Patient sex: M
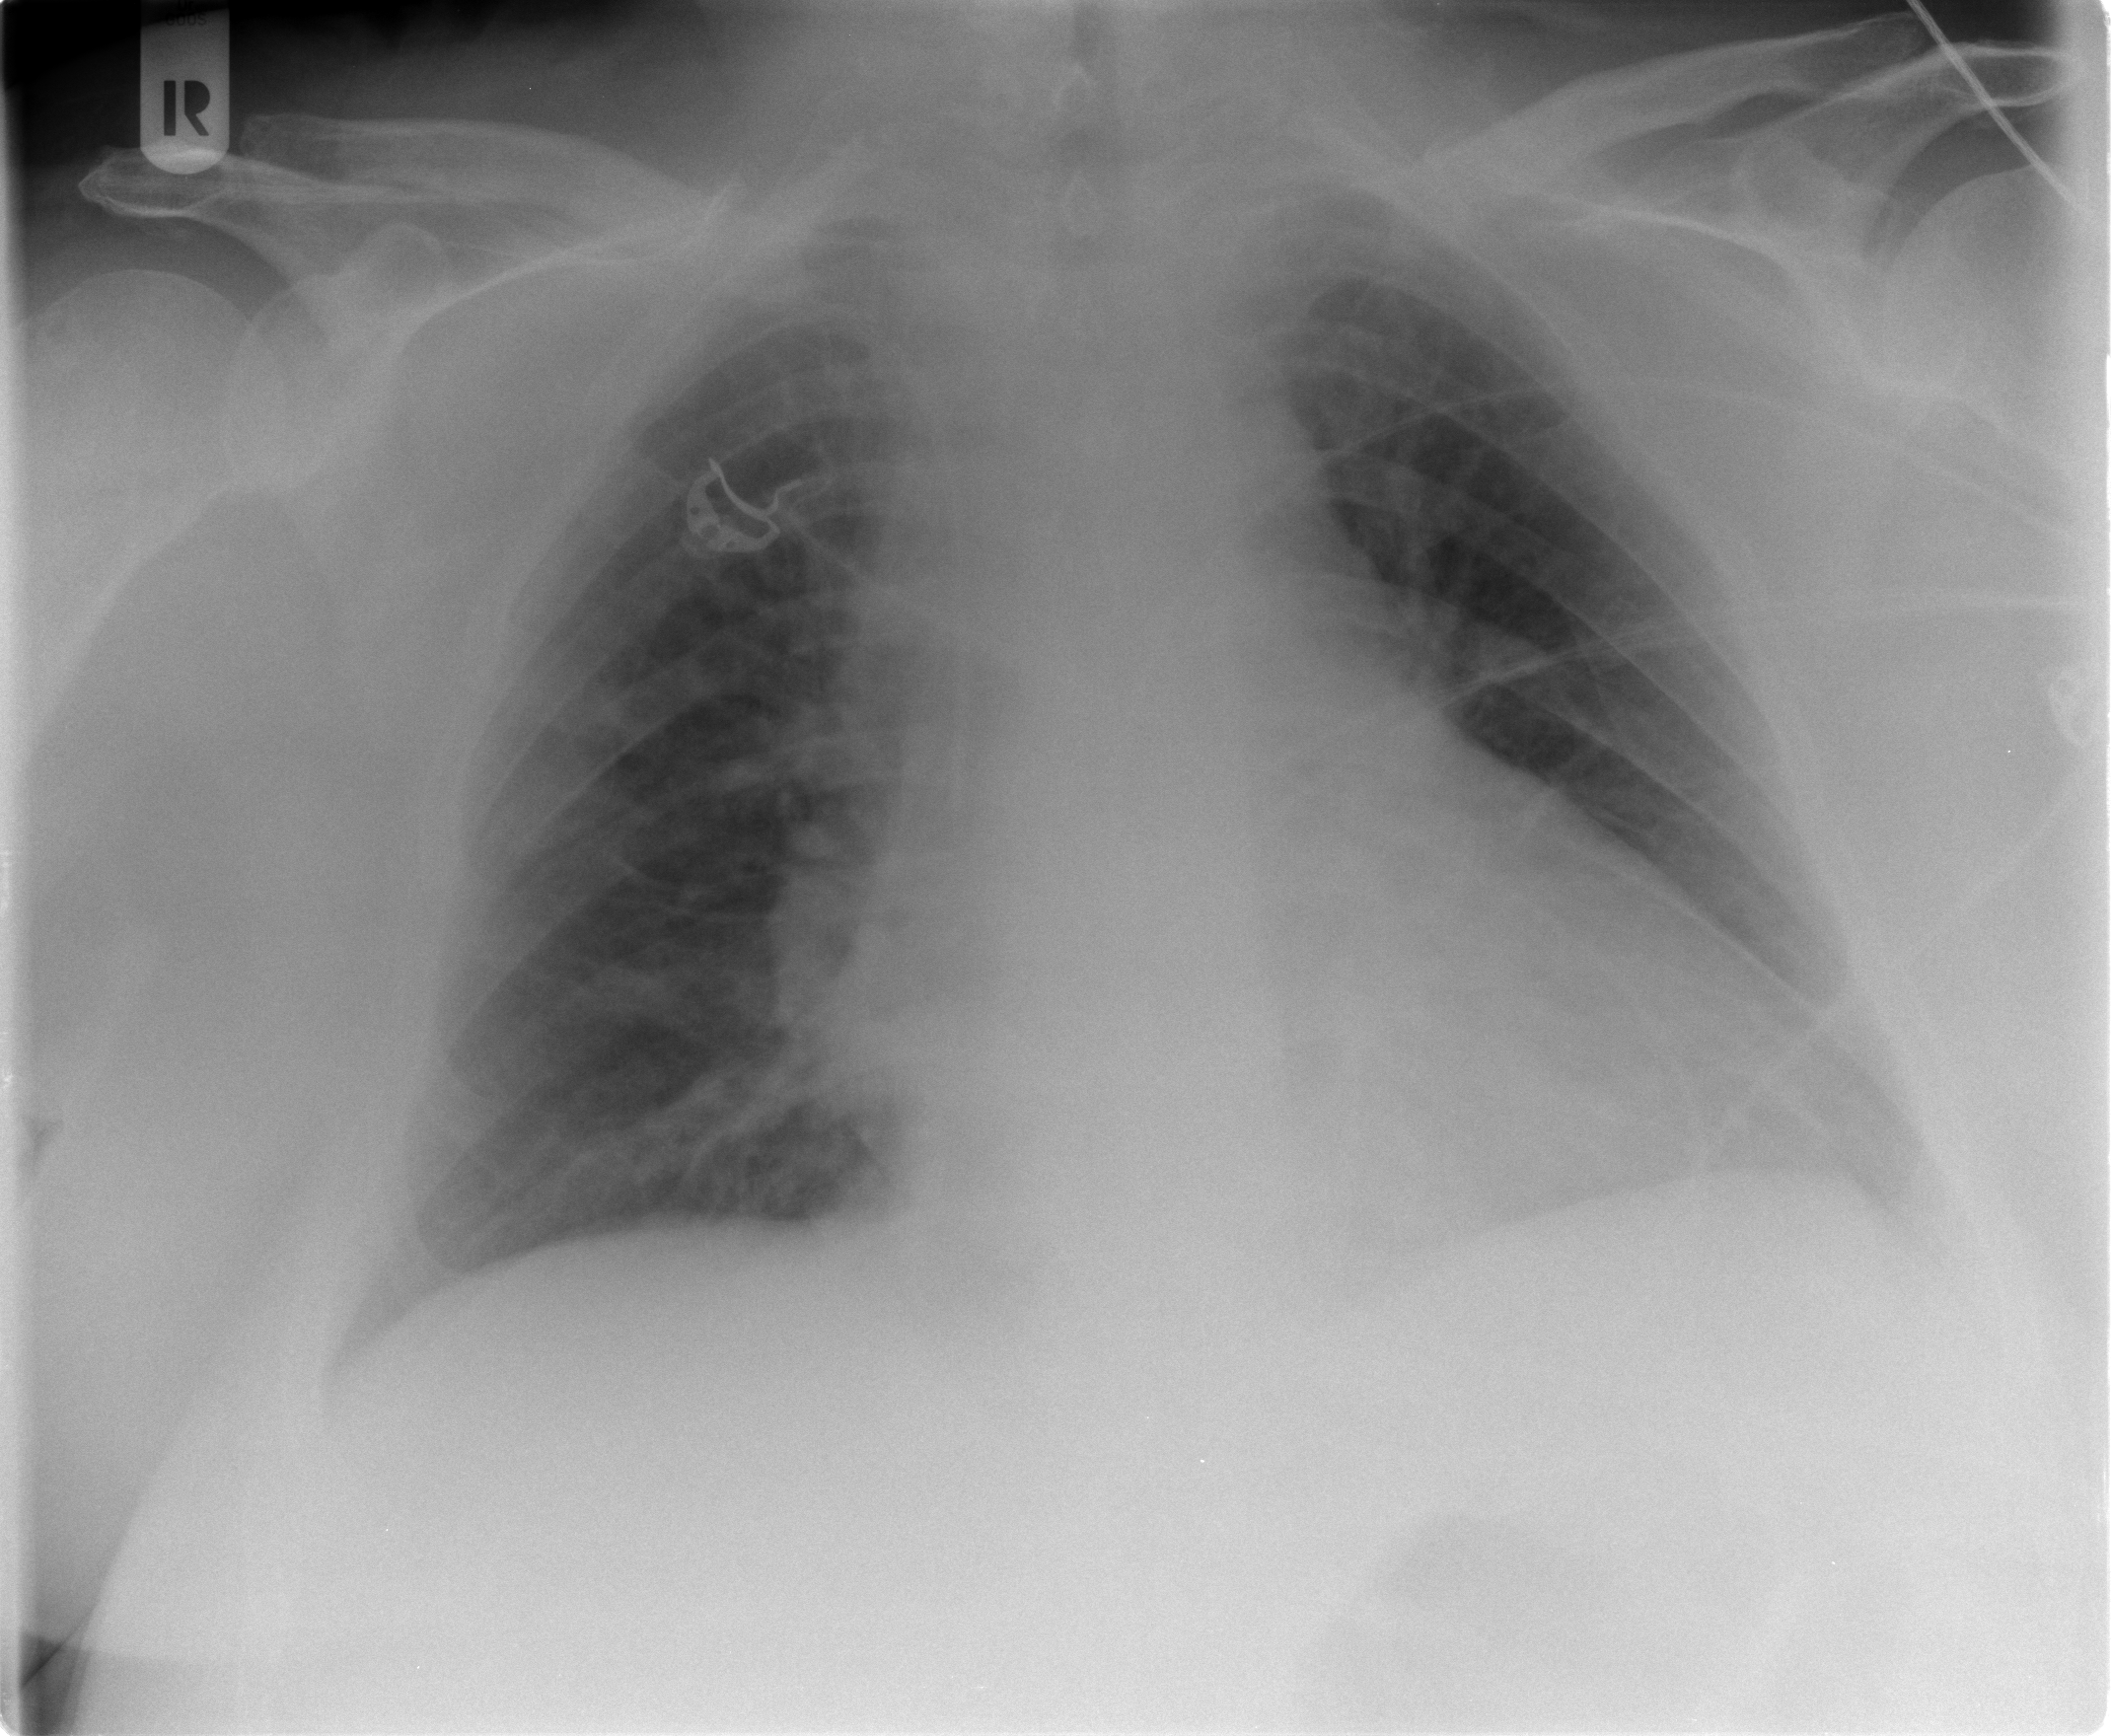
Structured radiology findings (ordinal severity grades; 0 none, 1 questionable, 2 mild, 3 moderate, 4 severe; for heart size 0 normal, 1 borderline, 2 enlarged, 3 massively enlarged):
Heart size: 2
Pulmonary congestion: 2
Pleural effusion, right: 0
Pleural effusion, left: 1
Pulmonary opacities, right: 0
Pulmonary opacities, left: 0
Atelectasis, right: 0
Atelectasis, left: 0